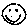
Label: smiley face